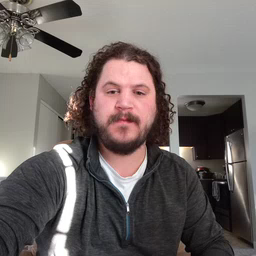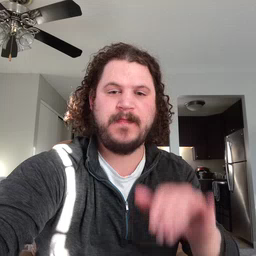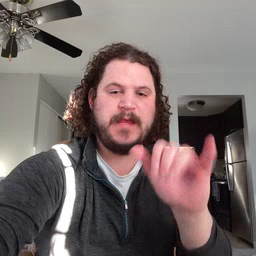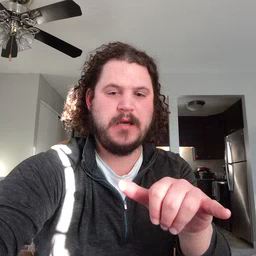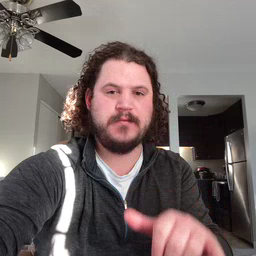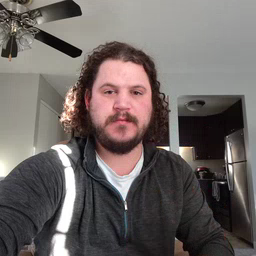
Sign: that